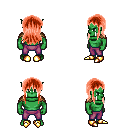
a pixel art fantasy rpg character, male body template, orc, green skin, leather shoulder armor, magenta pants, red unkempt hairstyle, gold boots, four views (front, back, left, right), 2x2 character sprite sheet, small pixel art, hard edges, no anti-aliasing